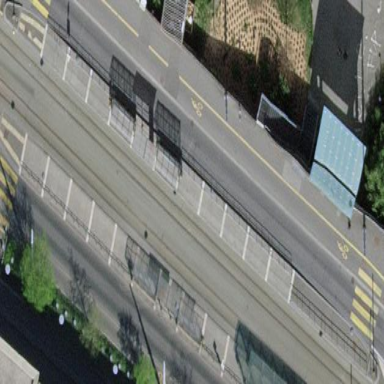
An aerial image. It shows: Concrete platform with shelter for public transport. The platform is for the railway.